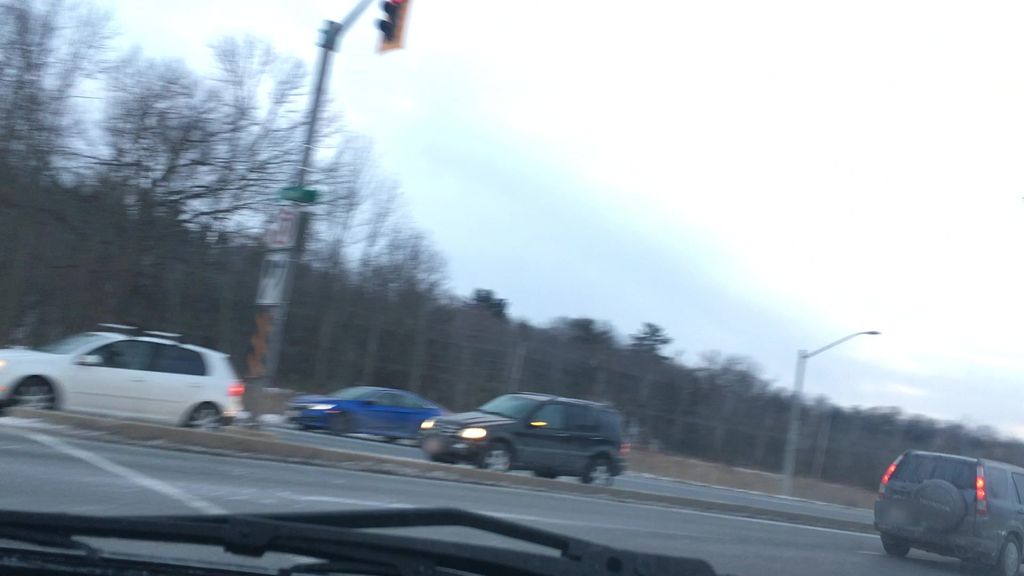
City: hamilton